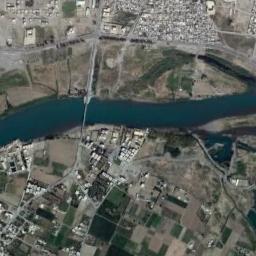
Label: river